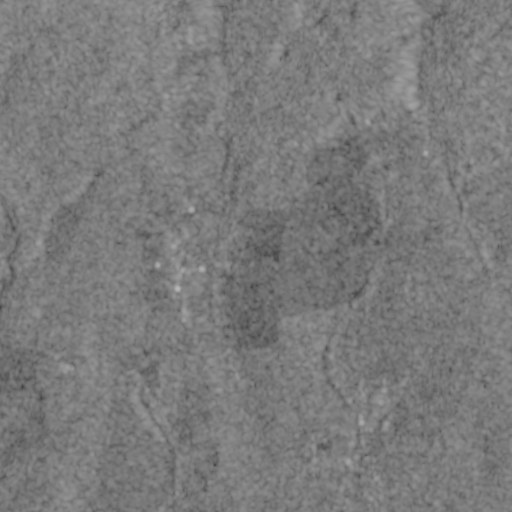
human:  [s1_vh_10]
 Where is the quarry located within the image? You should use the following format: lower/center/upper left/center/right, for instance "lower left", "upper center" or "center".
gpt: The quarry is located in the lower center of the image.
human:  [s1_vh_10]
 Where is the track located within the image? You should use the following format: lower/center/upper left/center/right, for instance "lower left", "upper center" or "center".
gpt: There is no track in the image.

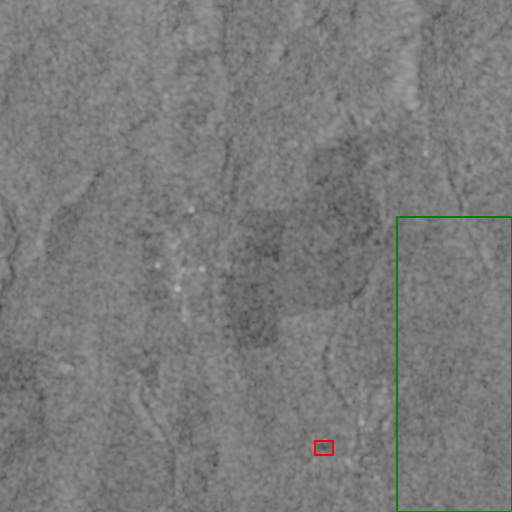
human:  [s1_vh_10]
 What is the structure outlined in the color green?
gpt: The structure outlined in green is a crop field.
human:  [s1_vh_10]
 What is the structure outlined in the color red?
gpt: The structure outlined in red is a park.
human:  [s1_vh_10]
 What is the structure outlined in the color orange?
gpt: There is no orange outline.